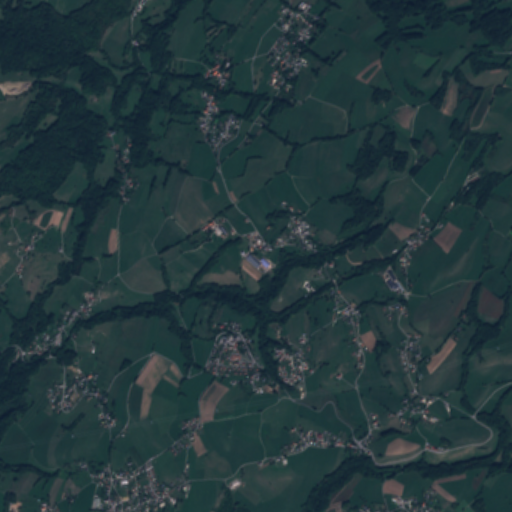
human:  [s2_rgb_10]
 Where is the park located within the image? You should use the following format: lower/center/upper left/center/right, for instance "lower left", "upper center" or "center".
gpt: The park is located in the lower center of the image.
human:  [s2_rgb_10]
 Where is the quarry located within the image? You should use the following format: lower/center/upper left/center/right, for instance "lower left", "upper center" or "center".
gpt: The quarry is located in the lower center of the image.
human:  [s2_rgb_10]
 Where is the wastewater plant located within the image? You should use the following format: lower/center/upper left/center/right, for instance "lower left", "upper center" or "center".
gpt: The wastewater plant is located in the center of the image.
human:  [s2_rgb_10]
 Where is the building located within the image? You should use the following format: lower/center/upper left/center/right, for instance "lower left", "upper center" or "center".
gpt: There is no building in the image.